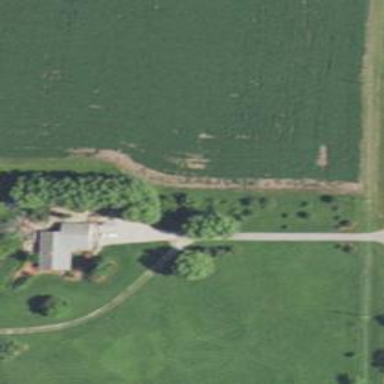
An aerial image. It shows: Driveway.